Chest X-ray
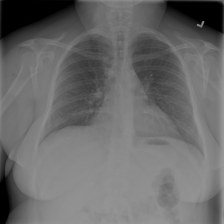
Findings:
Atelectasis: negative
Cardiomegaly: negative
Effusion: negative
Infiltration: negative
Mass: negative
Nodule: negative
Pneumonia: negative
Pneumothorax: negative
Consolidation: negative
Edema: negative
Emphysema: negative
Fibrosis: negative
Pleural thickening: negative
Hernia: negative